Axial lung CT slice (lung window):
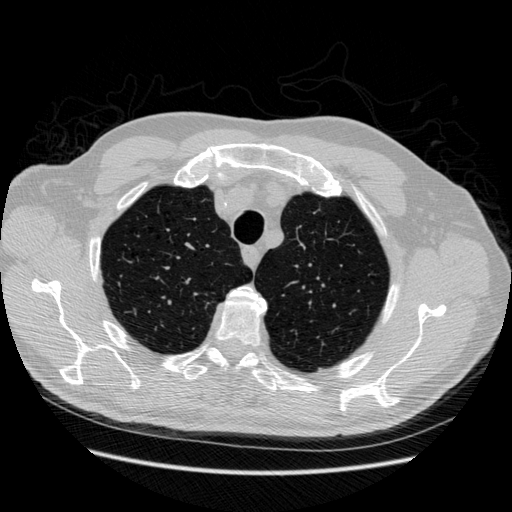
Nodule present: no